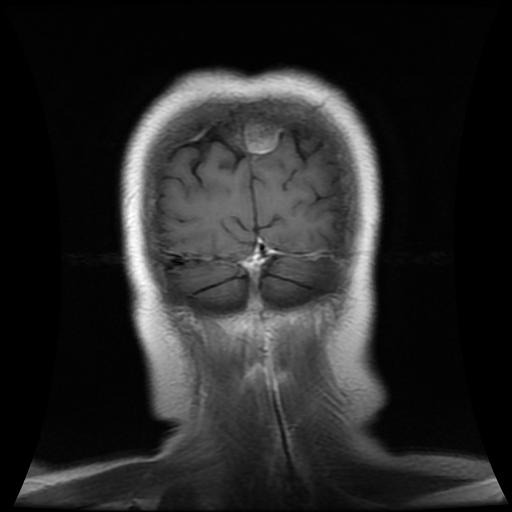
Label: meningioma